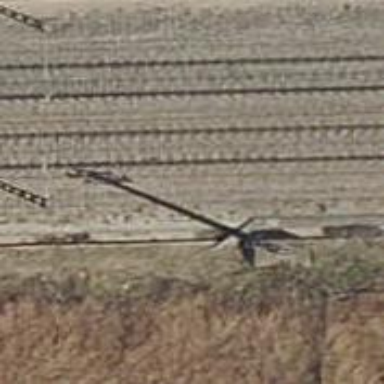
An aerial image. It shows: Concrete power pole.